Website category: auto
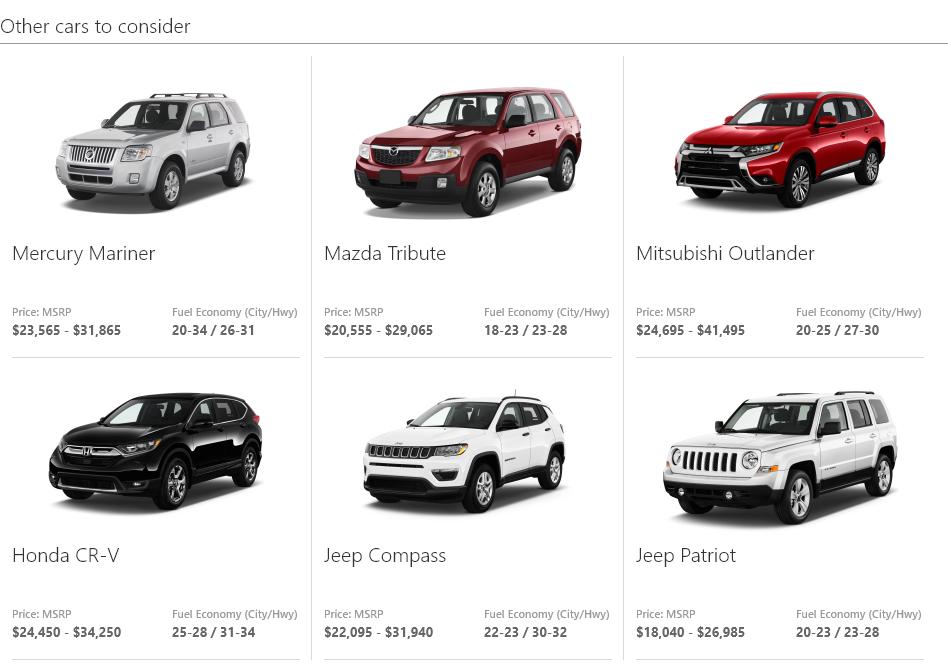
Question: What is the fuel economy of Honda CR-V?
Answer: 25-28 / 31-34

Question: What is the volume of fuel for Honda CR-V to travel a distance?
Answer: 25-28 / 31-34

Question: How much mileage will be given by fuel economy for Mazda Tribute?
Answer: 18-23 / 23-28

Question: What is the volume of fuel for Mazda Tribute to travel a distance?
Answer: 18-23 / 23-28

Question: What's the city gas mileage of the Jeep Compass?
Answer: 22-23

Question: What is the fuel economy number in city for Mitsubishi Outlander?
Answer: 20-25

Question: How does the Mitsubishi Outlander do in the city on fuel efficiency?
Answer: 20-25

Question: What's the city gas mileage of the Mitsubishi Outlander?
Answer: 20-25

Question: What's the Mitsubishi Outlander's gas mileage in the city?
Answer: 20-25

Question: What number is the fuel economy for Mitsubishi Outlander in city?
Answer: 20-25

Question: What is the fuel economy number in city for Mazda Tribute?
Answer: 18-23

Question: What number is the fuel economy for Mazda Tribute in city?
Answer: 18-23

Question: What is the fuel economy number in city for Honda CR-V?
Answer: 25-28

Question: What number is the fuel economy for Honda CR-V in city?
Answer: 25-28

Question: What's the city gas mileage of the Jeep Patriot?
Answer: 20-23

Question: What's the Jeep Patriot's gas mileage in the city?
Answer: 20-23

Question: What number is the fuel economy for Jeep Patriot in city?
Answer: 20-23

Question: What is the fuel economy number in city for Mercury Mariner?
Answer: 20-34

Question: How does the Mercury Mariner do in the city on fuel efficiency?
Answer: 20-34

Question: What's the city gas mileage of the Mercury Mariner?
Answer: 20-34

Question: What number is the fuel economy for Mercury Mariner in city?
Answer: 20-34

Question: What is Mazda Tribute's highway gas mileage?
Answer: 23-28

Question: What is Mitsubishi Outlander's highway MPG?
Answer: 27-30

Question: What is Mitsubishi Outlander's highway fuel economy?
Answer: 27-30

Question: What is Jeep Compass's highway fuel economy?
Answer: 30-32

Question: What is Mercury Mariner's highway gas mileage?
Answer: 26-31

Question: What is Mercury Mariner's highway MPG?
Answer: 26-31

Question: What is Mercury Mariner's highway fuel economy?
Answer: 26-31

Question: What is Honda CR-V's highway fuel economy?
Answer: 31-34

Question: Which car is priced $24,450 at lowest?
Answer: Honda CR-V

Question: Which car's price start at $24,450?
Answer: Honda CR-V

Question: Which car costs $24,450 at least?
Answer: Honda CR-V

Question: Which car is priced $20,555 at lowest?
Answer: Mazda Tribute

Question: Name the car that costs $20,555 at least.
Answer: Mazda Tribute

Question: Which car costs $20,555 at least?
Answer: Mazda Tribute

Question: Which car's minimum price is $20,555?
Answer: Mazda Tribute

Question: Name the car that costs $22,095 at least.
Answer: Jeep Compass

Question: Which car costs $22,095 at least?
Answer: Jeep Compass

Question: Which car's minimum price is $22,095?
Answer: Jeep Compass

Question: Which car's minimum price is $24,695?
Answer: Mitsubishi Outlander

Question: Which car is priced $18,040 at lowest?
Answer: Jeep Patriot

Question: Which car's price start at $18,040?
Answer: Jeep Patriot

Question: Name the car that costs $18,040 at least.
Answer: Jeep Patriot

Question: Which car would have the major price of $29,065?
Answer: Mazda Tribute

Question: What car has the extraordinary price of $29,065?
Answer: Mazda Tribute

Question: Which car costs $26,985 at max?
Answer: Jeep Patriot

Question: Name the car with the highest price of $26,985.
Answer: Jeep Patriot

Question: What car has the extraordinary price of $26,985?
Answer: Jeep Patriot

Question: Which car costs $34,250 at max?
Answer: Honda CR-V

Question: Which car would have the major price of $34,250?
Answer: Honda CR-V

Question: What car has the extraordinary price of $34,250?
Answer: Honda CR-V

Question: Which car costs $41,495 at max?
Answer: Mitsubishi Outlander

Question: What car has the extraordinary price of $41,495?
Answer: Mitsubishi Outlander

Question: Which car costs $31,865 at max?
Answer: Mercury Mariner

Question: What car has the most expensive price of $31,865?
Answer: Mercury Mariner

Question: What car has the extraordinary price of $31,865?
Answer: Mercury Mariner

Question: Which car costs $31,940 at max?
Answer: Jeep Compass

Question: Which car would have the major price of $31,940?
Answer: Jeep Compass

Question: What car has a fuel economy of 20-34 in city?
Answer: Mercury Mariner

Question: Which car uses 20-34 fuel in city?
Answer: Mercury Mariner

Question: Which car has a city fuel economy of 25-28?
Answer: Honda CR-V

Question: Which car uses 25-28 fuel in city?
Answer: Honda CR-V

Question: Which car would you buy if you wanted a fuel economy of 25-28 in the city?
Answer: Honda CR-V

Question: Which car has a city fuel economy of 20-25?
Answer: Mitsubishi Outlander